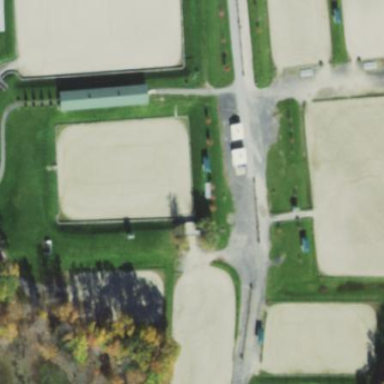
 perfect for horse riding and other equestrian activities."